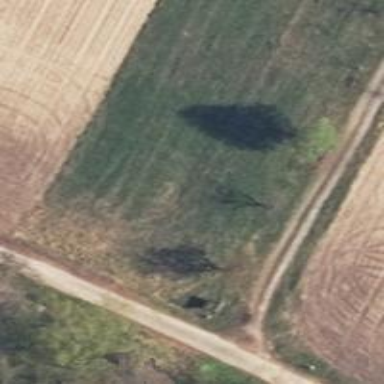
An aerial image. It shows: Row of trees in natural setting.